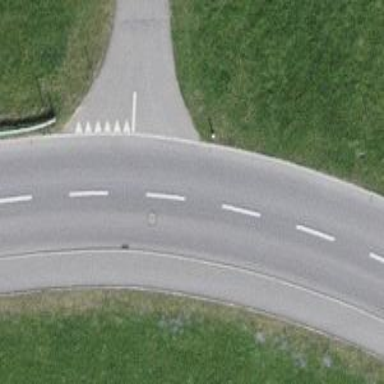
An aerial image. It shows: Road with "give way" sign.